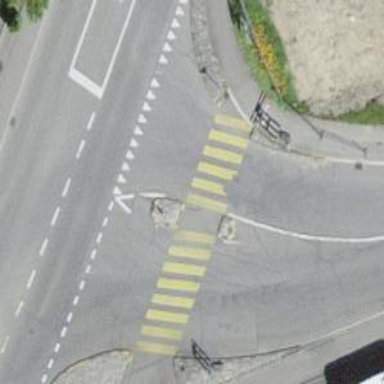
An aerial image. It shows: Marked crossing with pedestrian island.